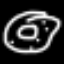
Label: donut